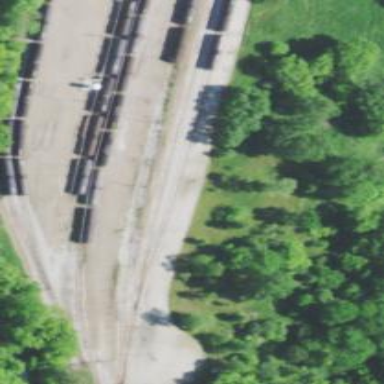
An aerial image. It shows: Railway siding for service.